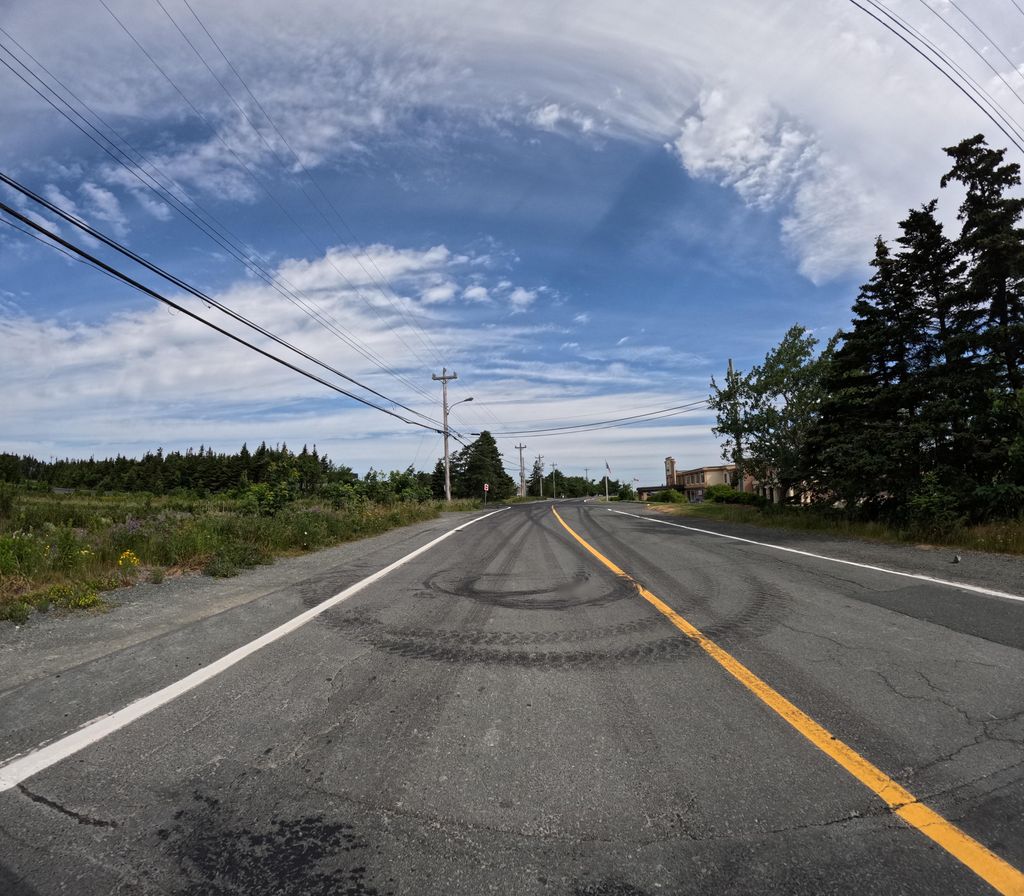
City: st_johns